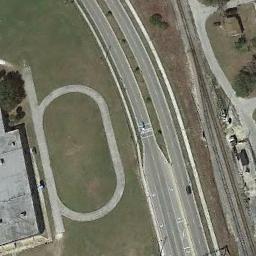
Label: ground_track_field